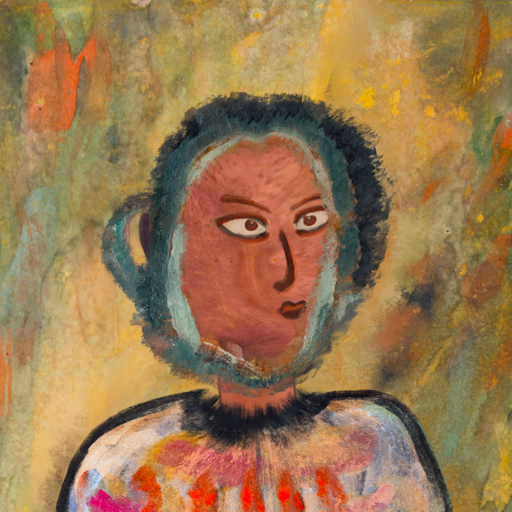
Background: Comrade, Head And Neck Side: Mother_And_Son_Mother, Face Side: Roy_Bahadur, Bust: Childish, Hair Side: Boggyland, Head Accessory: Blank, Second Necklace: Blank, Necklace: Blank, Baby: Blank